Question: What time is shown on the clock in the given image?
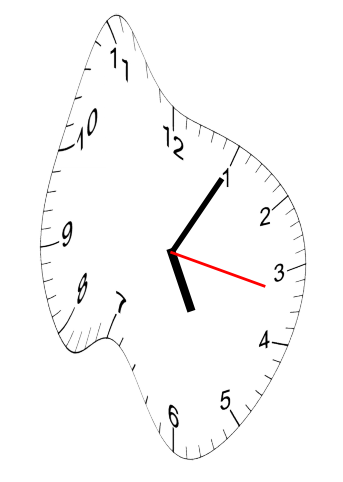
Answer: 05:05:17